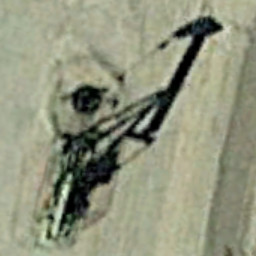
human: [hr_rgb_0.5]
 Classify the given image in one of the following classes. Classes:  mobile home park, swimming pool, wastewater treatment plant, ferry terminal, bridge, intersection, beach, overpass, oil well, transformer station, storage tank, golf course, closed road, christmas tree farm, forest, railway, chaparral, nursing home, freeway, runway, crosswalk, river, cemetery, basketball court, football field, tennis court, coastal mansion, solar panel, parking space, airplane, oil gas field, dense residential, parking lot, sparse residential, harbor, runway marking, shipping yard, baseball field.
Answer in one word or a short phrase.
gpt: oil well